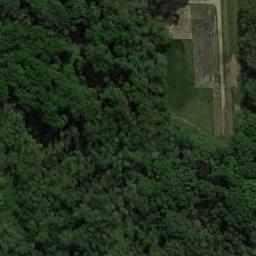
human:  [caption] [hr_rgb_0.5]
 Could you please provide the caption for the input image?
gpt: The forest is next to the grass .

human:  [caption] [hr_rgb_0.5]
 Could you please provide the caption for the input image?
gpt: This is a dense forest .

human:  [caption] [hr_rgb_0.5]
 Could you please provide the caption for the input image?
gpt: Many green trees are in a forest beside a open space .

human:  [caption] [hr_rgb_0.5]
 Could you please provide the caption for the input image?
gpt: The forest has a lot of dense dark green trees, A lawn and a parking lot and a road goes through the forest .

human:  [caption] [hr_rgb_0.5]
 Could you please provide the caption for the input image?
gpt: A straight road passes through a green forest .